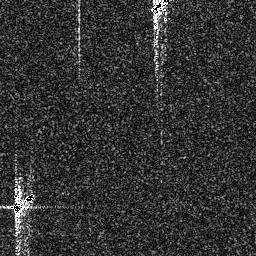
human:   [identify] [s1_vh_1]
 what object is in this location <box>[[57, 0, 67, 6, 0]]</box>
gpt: <ref>1 small ship at the top</ref>